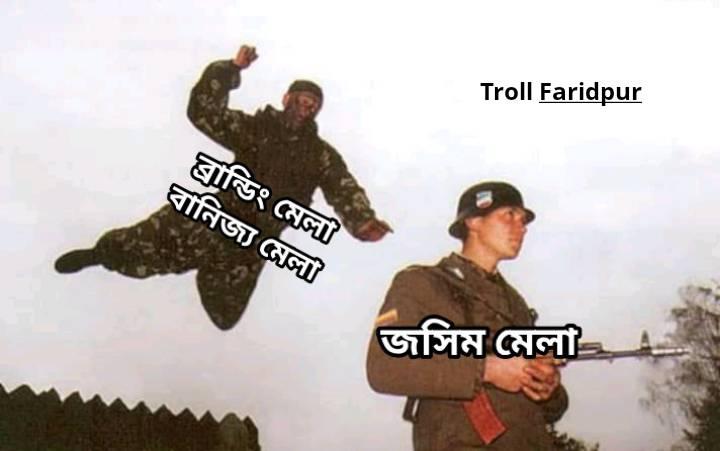
Caption:  ব্রান্ডিং মেলা বানিজ্য মেলা     জসিম মেলা
Label: non-hate